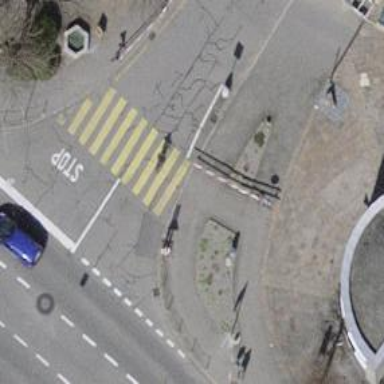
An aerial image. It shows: Marked road crossing.